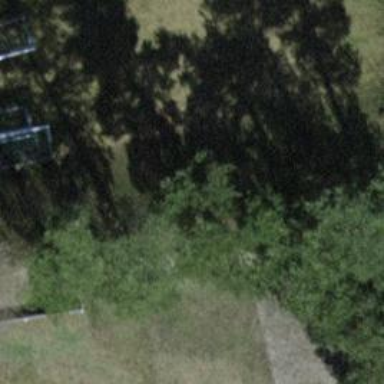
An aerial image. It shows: Row of trees in natural setting.